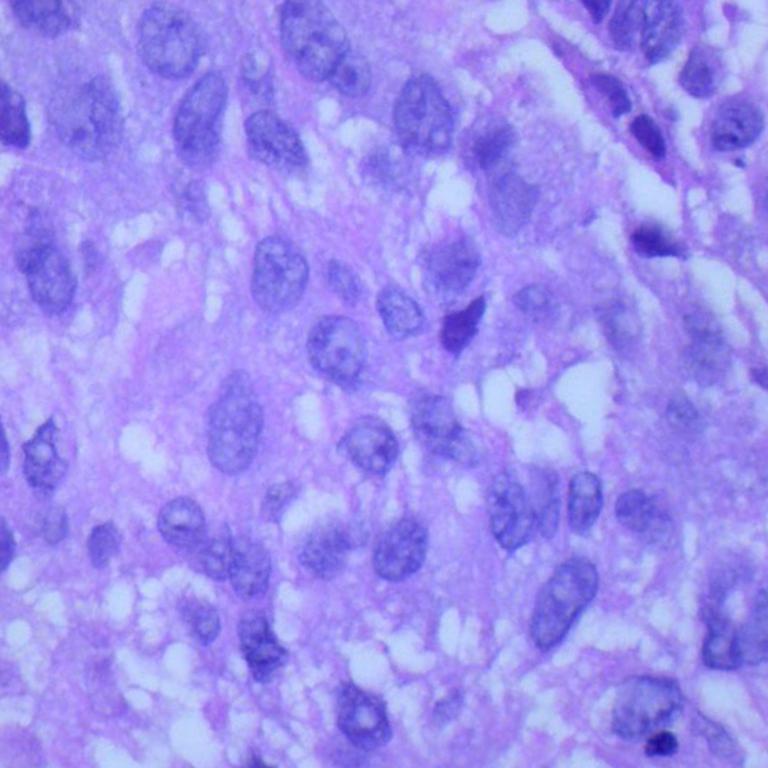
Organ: lung
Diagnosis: squamous carcinomas